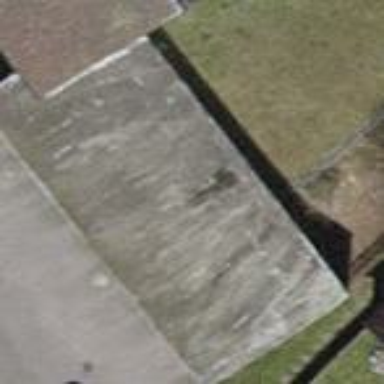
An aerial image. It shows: Garage.